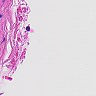
Metastatic tissue present: no